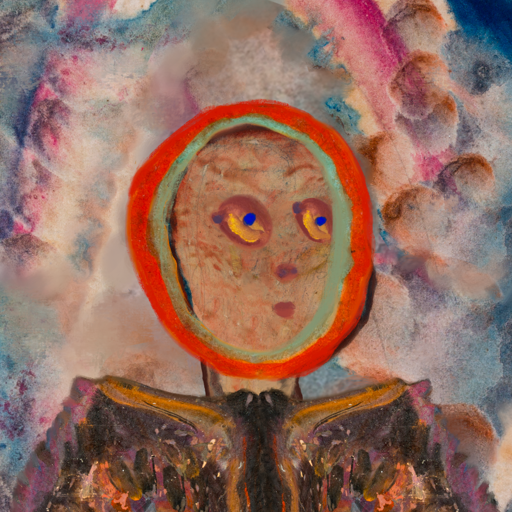
Background: Rupkatha, Head And Neck Side: Orphan, Face Side: Mother_And_Son_Son, Bust: Gypsy_Queen, Hair Side: Sisters, Head Accessory: Blank, Second Necklace: Blank, Necklace: Blank, Baby: Blank